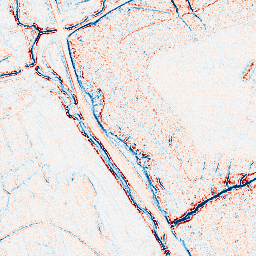
Category: edge_preserving
Decomposition family: bilateral
Decomposition parameters: d: 5
sigma_color: 50
sigma_space: 150
Upsampling method: cubic_mitchell
Upsampling parameters: scale: 4
Upsampling scale: 4